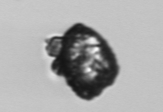
Label: Delphineis